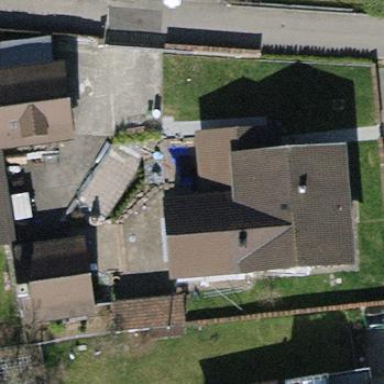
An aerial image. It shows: Detached building with gabled roof.